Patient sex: M
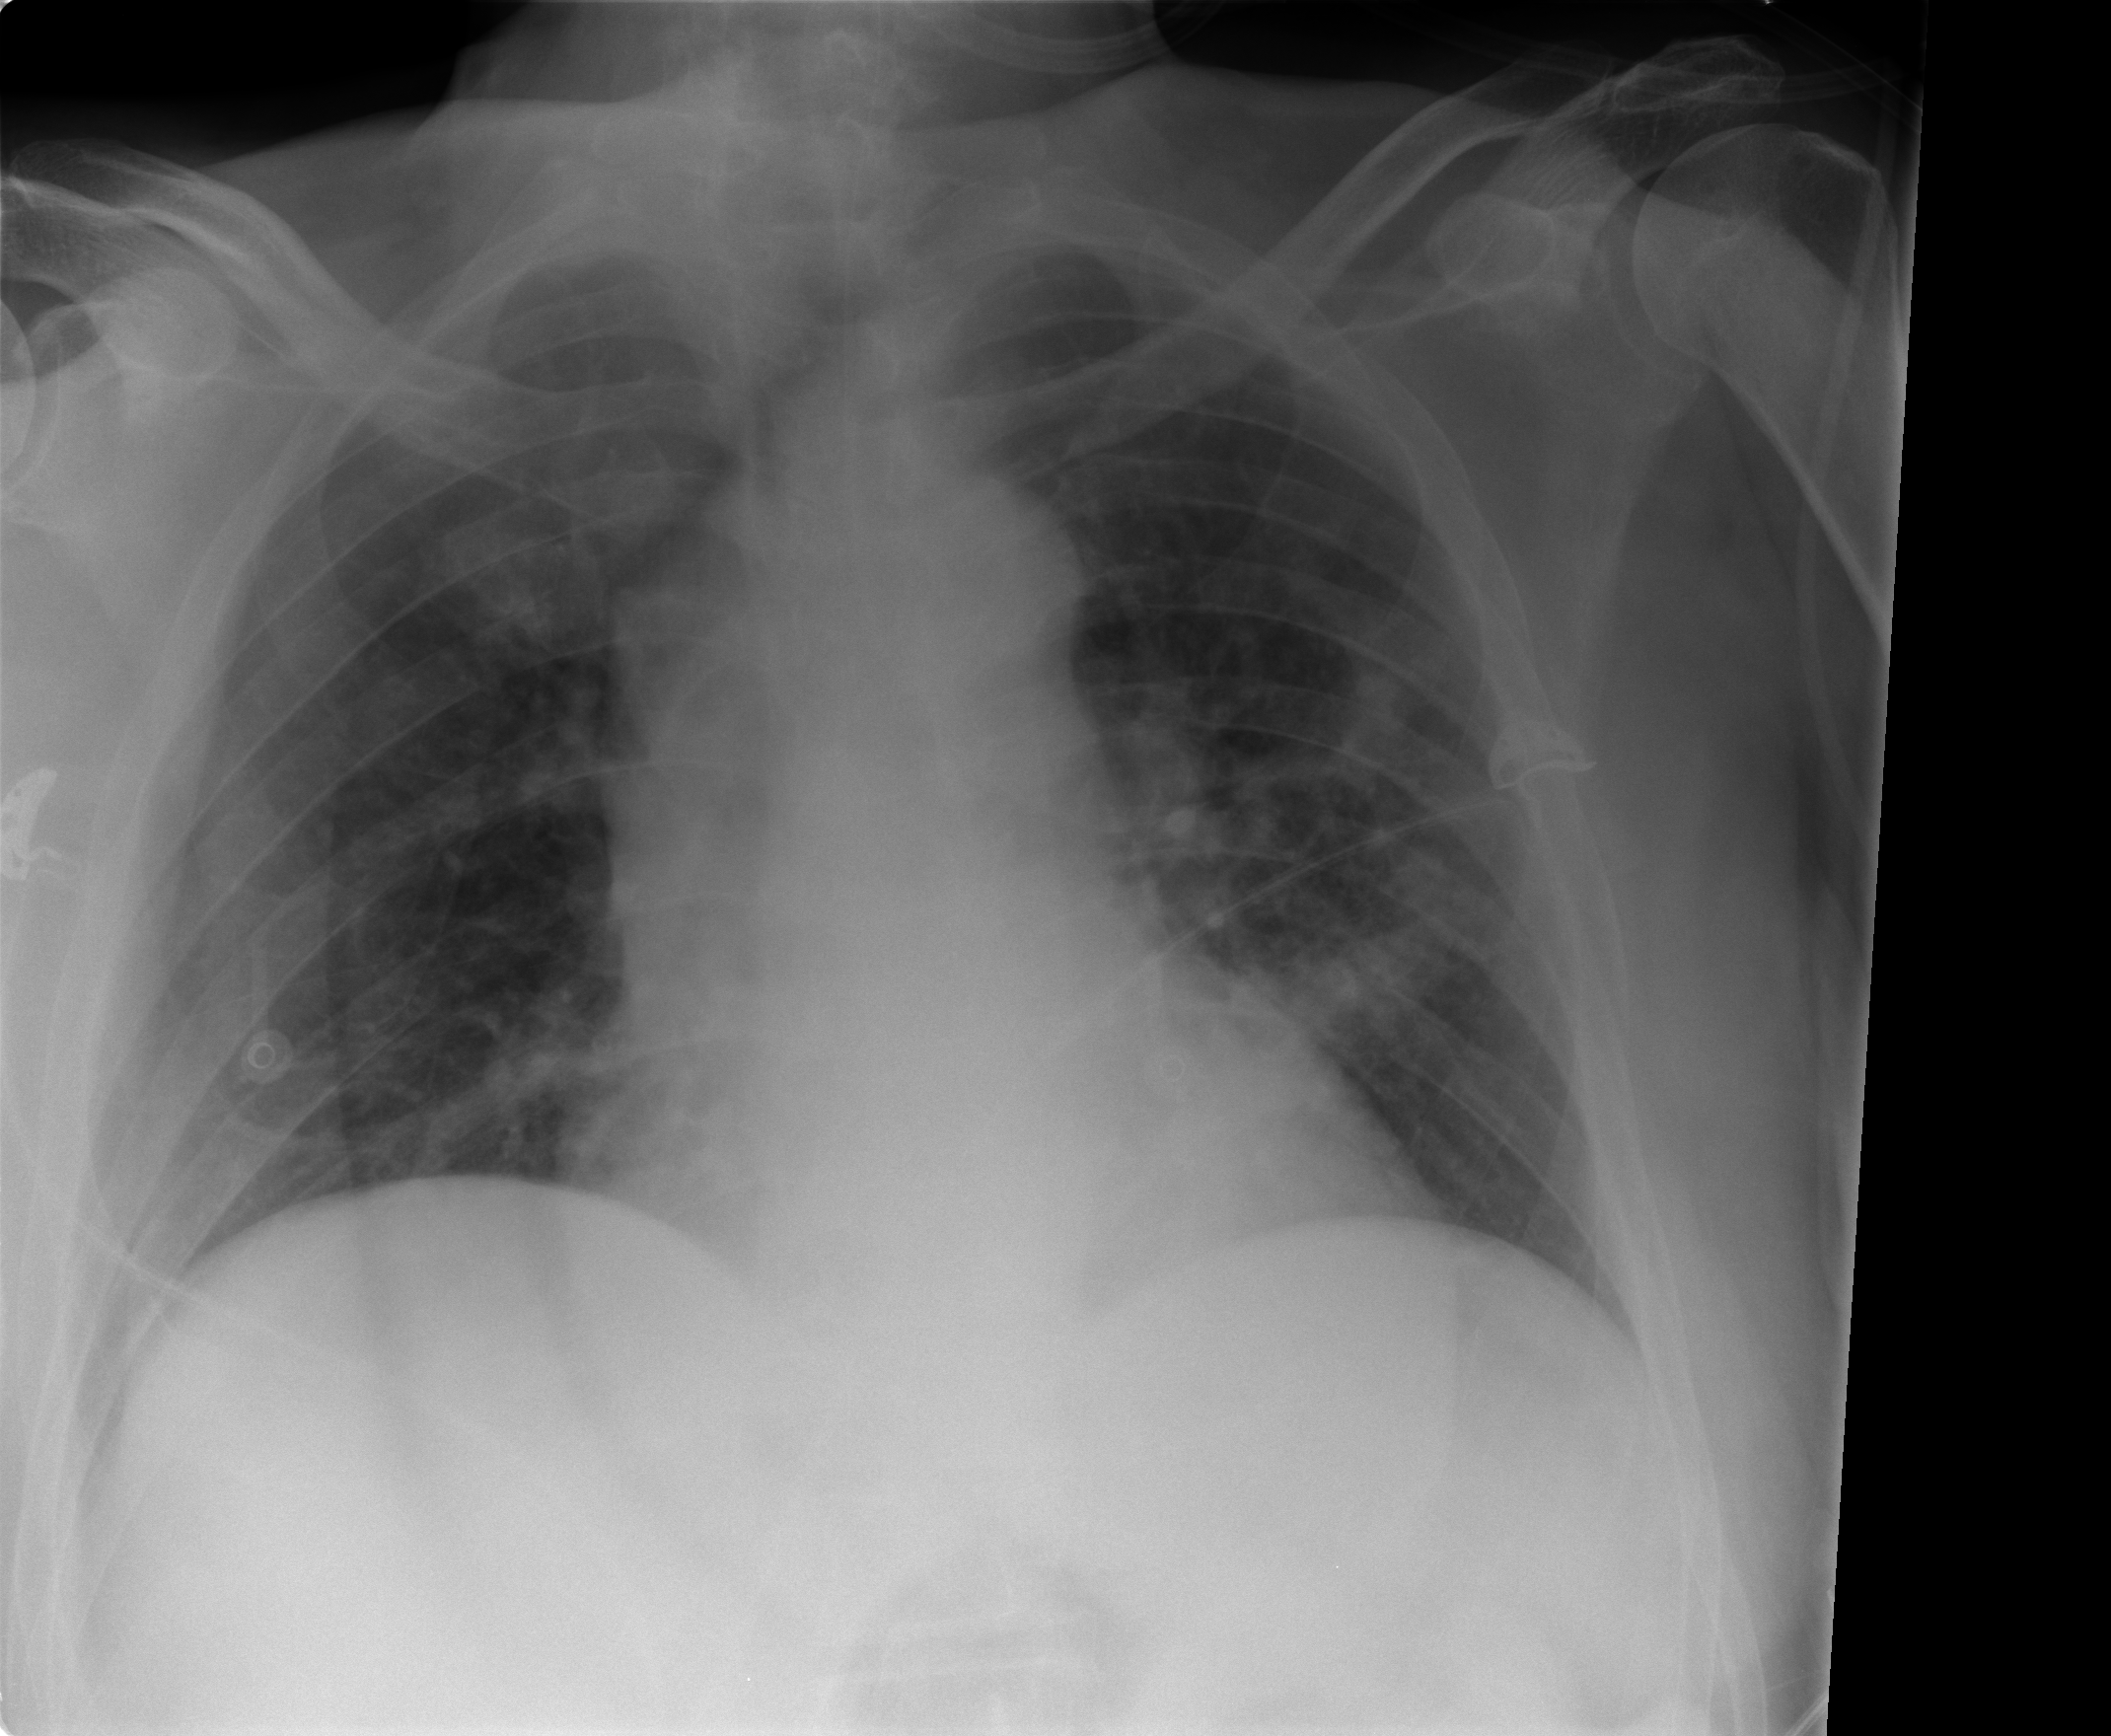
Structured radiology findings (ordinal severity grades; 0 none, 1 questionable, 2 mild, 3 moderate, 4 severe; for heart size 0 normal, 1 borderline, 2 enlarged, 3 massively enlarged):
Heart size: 0
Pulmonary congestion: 0
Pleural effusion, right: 0
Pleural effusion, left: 0
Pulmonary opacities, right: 0
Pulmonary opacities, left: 2
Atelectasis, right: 0
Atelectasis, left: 0